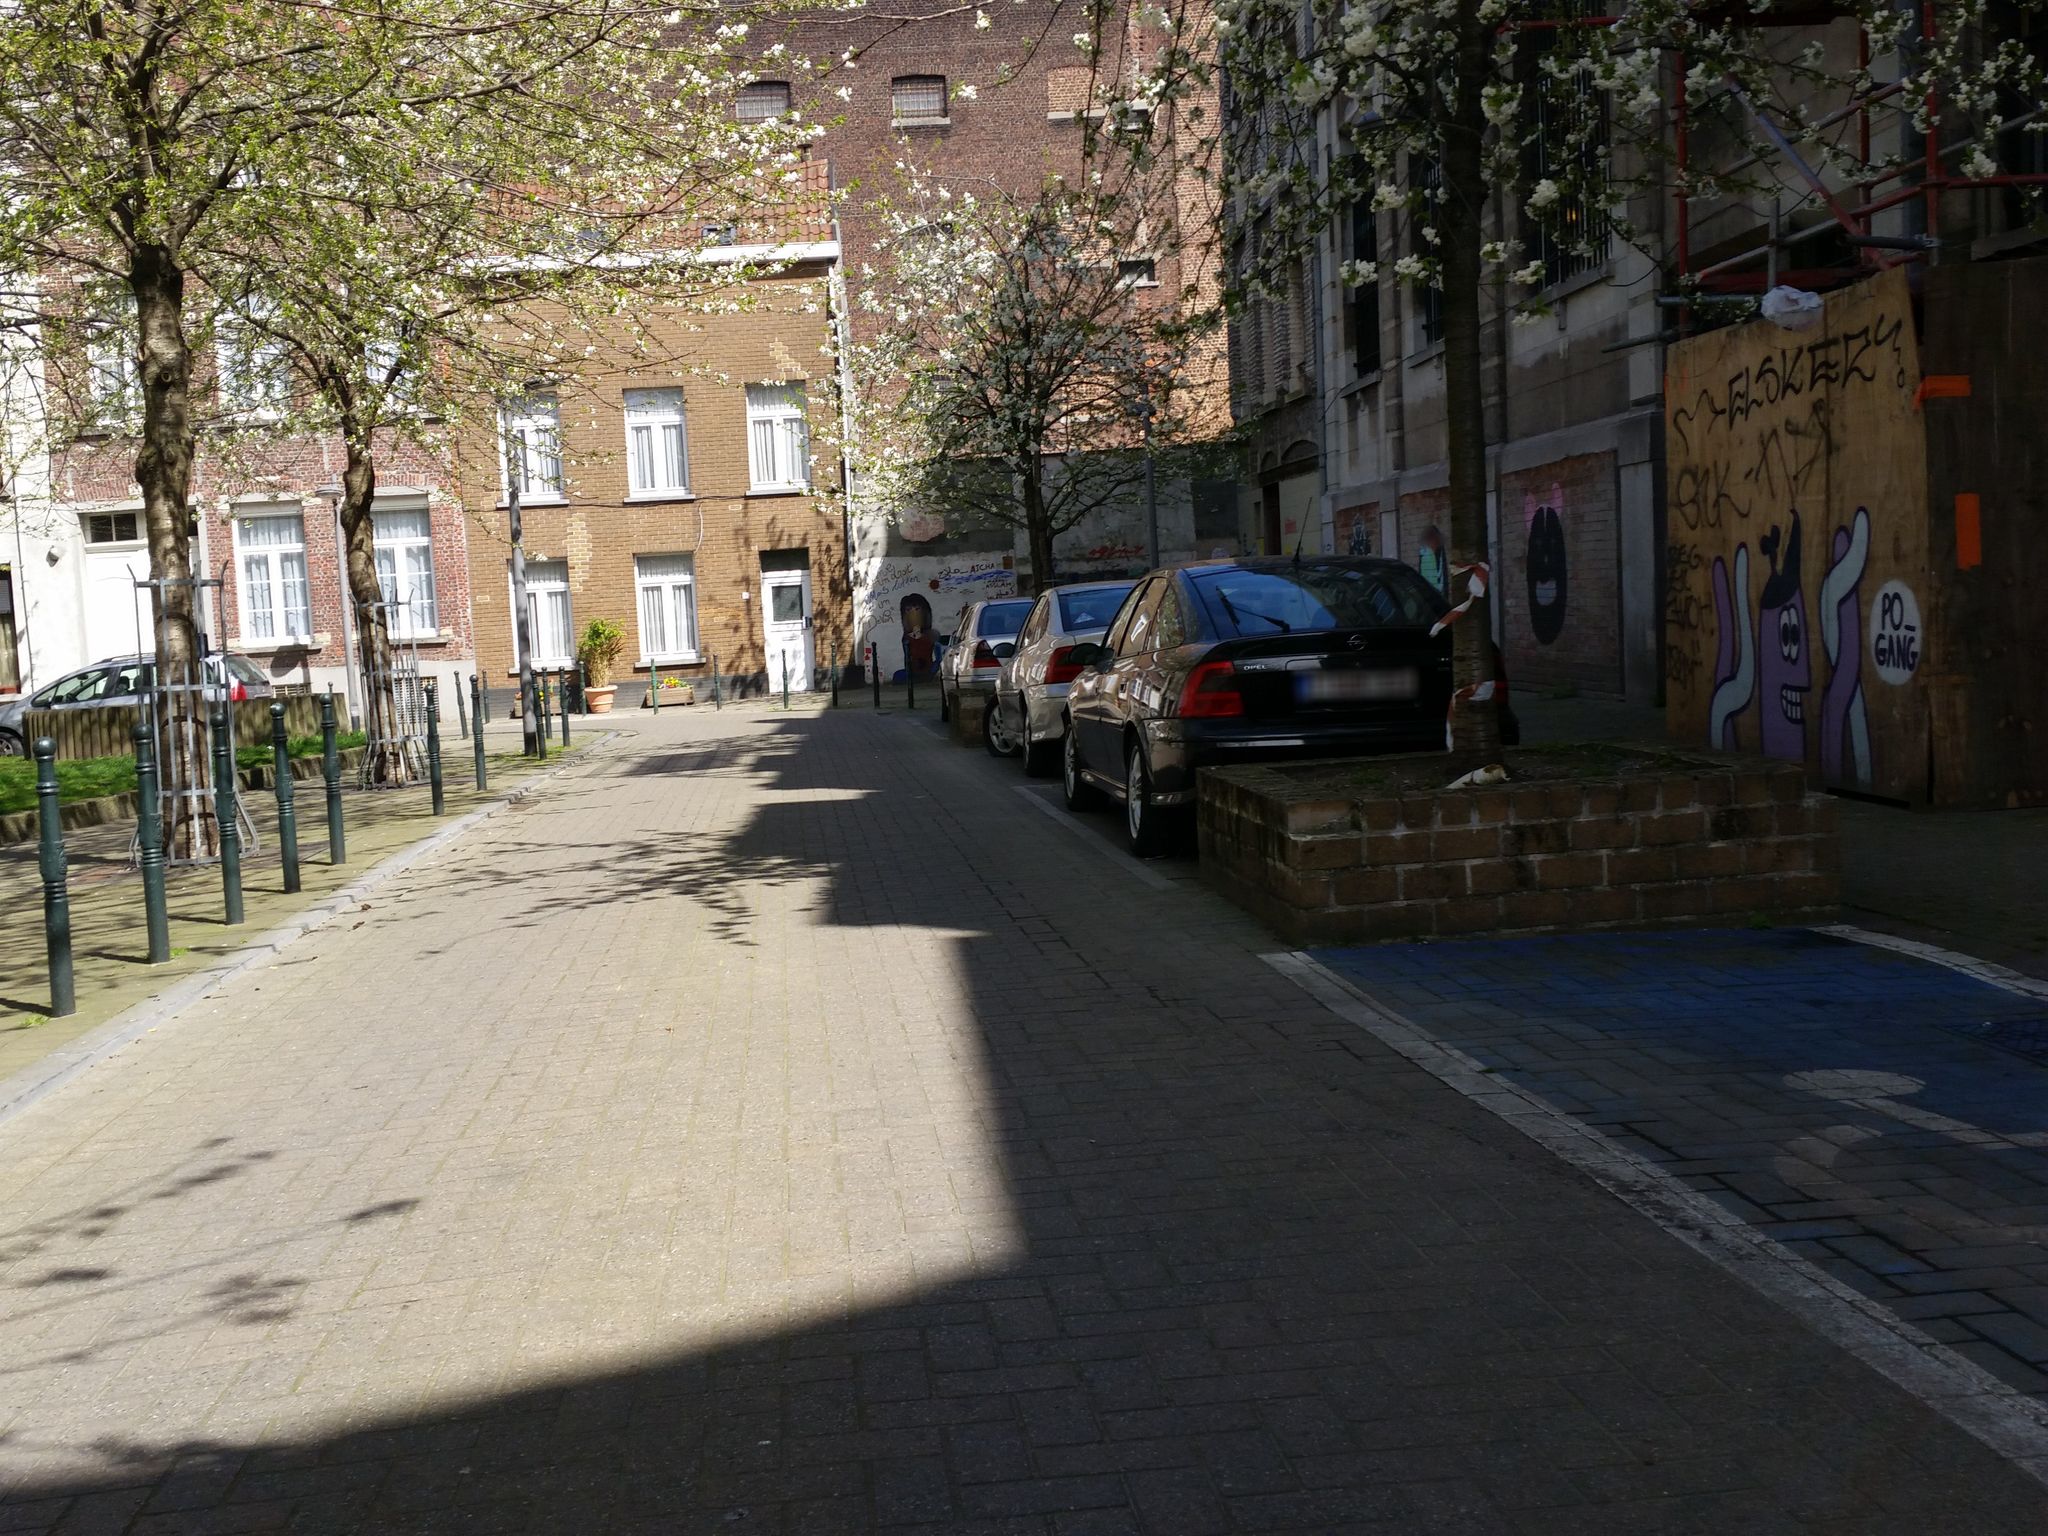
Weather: clear
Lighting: day
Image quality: good
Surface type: walking surface
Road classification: living_street
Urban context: urban centre
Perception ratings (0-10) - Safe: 5.08, Lively: 7.09, Beautiful: 8.26, Boring: 5.16, Depressing: 4.84, Wealthy: 9.06